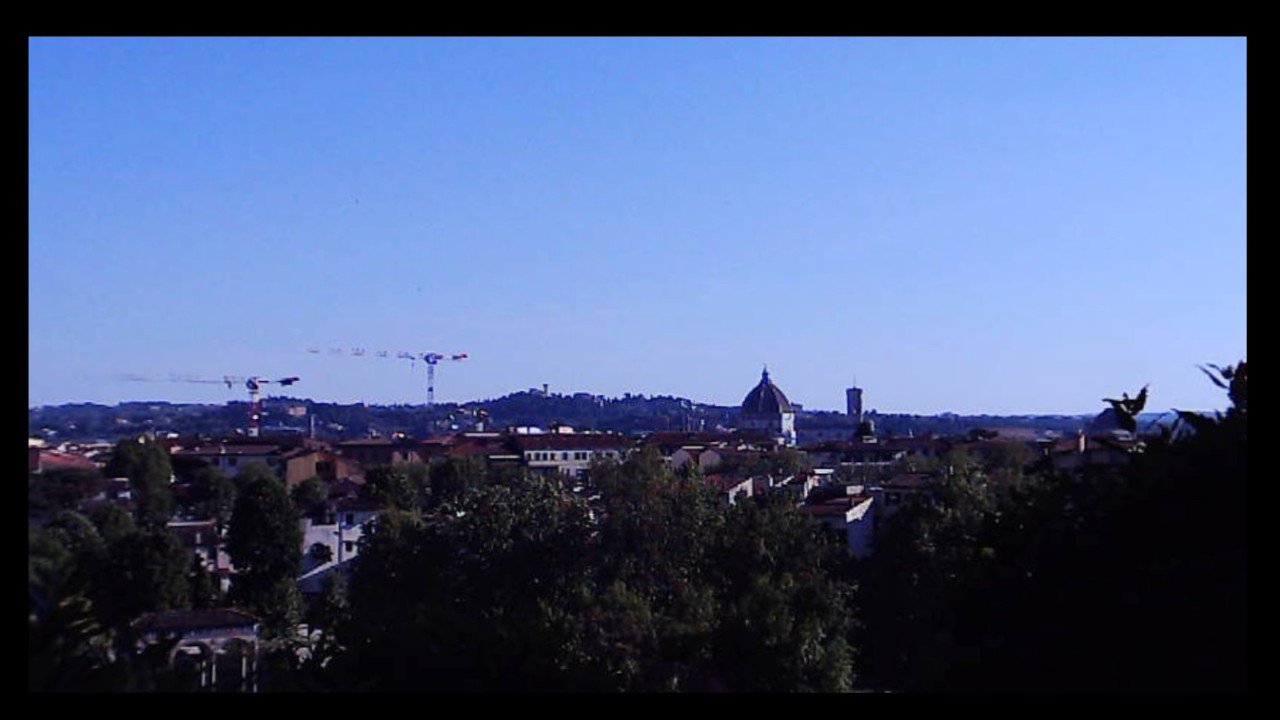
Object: Betafpv air75